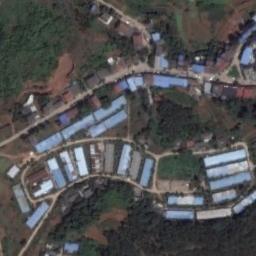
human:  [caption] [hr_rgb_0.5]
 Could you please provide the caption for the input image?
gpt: There are many houses in the industrial area .

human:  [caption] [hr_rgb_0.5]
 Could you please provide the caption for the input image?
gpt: Neatly planned factories and roads in an industrial area with large green areas .

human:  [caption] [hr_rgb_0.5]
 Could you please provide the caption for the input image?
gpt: Houses in industrial areas have different roofs .

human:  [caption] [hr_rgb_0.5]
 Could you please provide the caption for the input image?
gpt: The industrial area has some strip blue workshops and some groves of trees are next to the industrial area .

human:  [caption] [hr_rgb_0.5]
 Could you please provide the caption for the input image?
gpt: There are many blue buildings and green trees on the industrial area .